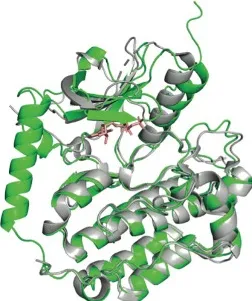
EGFR V786M mutation may facilitate the dimerization of EGFR, while it does not affect the binding of TKI. (C) Structural alignment between EGFR V786M (green) and the wild-type protein (grey) with AMPPNP (red) bound (PDB: 3VJO). V786M induces conformational change in the N lobe region.
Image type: radiology (mri)